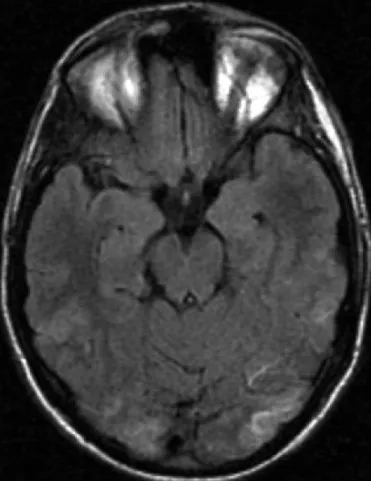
A T2-weighted MRI image of his head shows bilateral, slightly asymmetric, multifocal T2 hyperintensities in the posterior temporo-occipital subcortical white matter. There were no DWI (image not shown) signal abnormalities to suggest ischemia. These findings are most consistent with vasogenic edema. Post-gadolinium images (image not shown) demonstrated no abnormal enhancement.
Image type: radiology (mri)